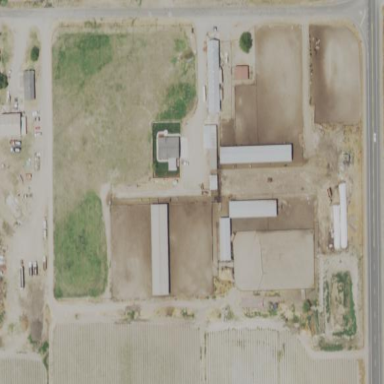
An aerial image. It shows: Farmyard area.